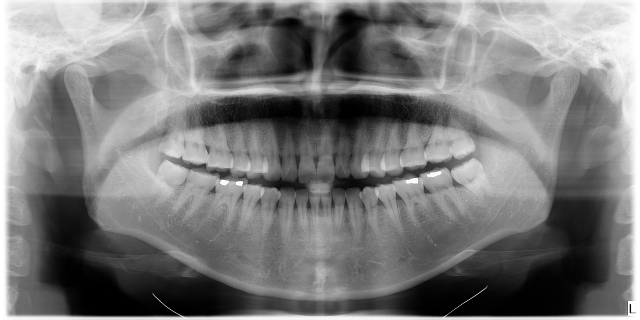
adult